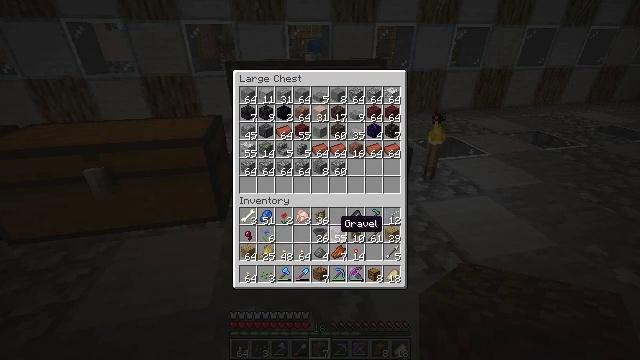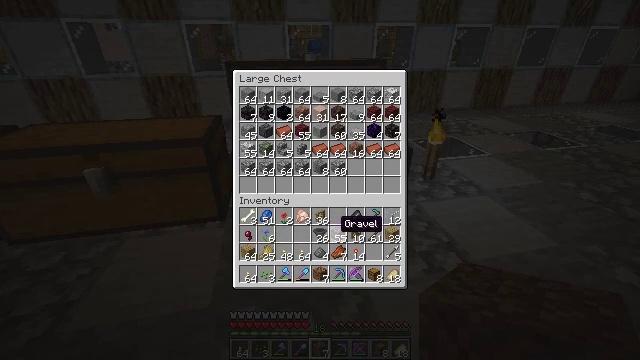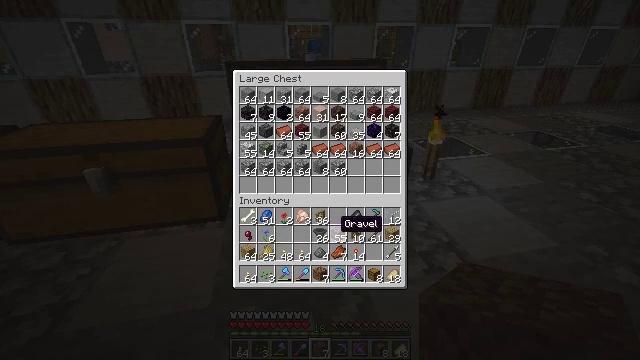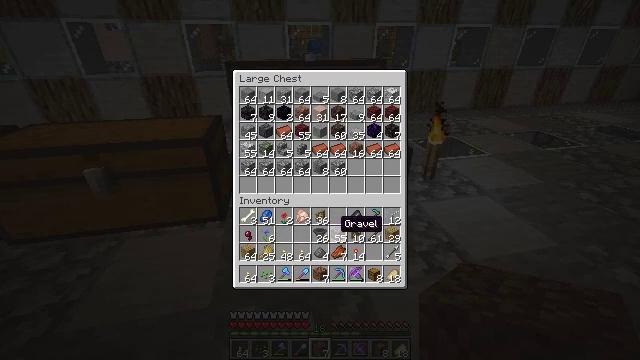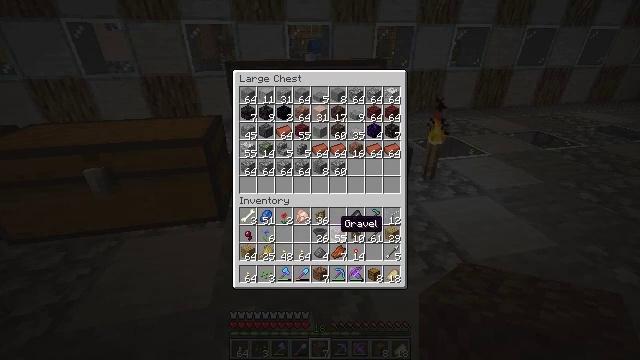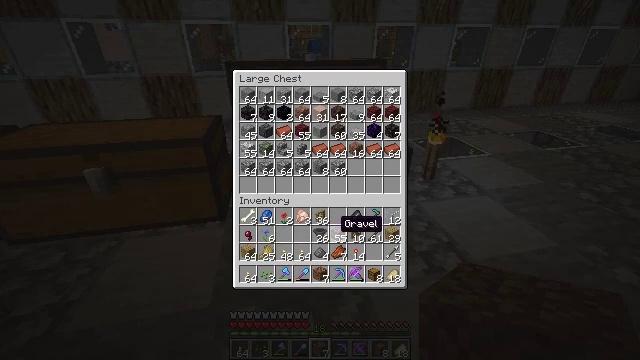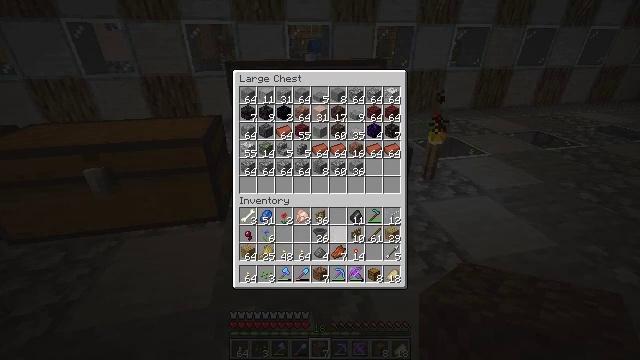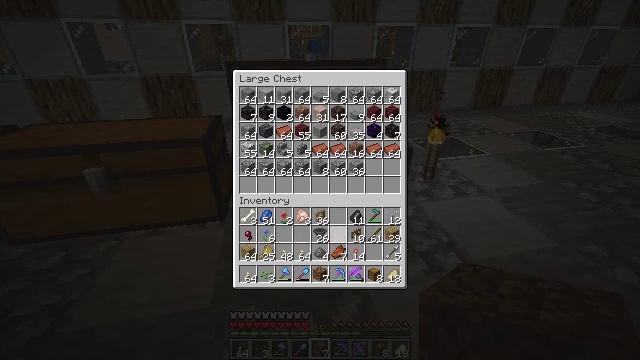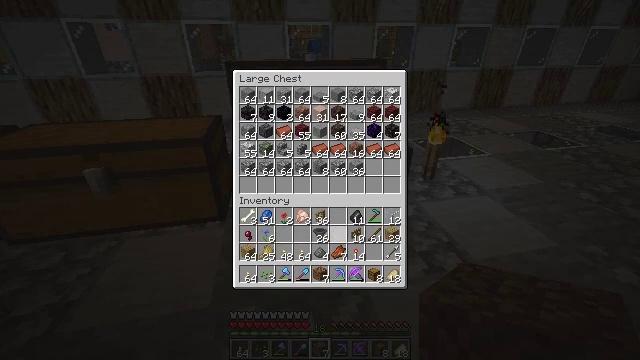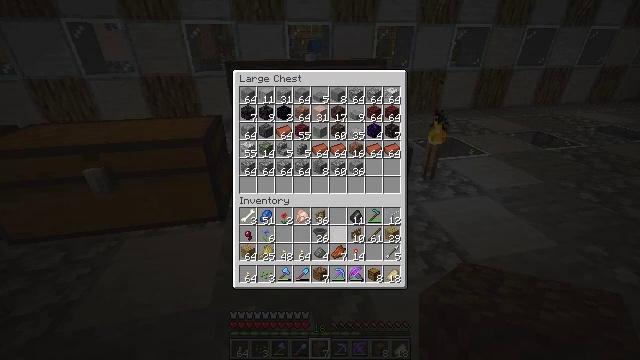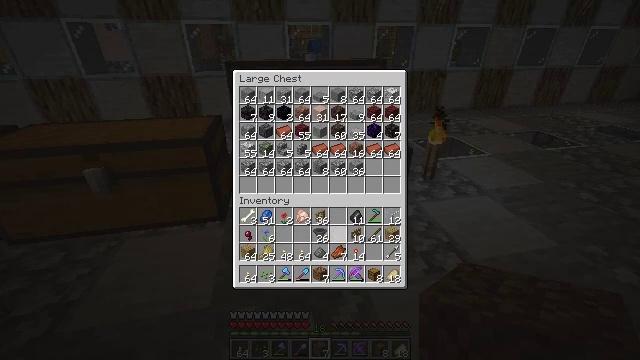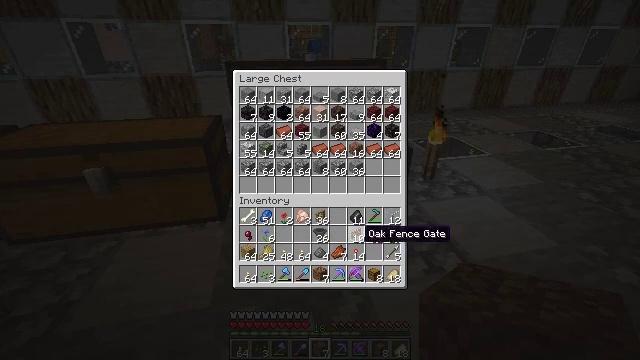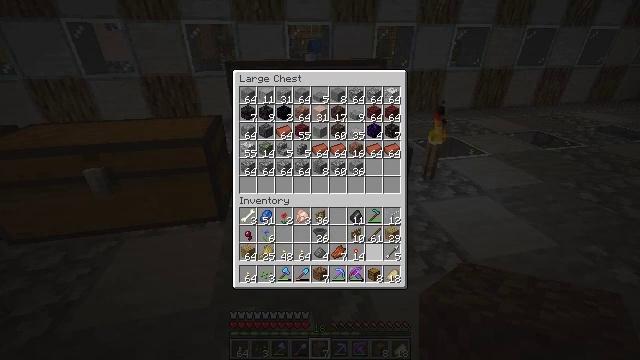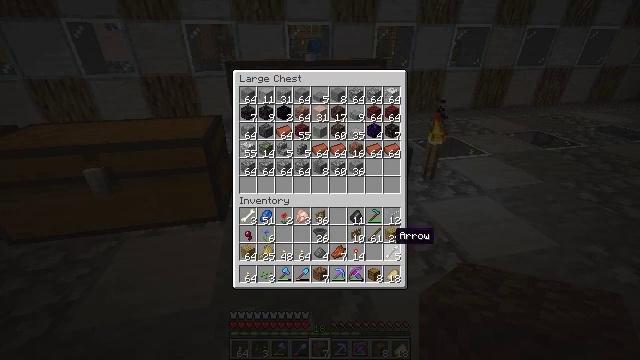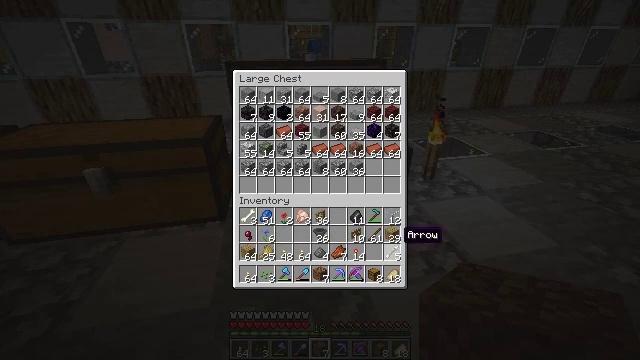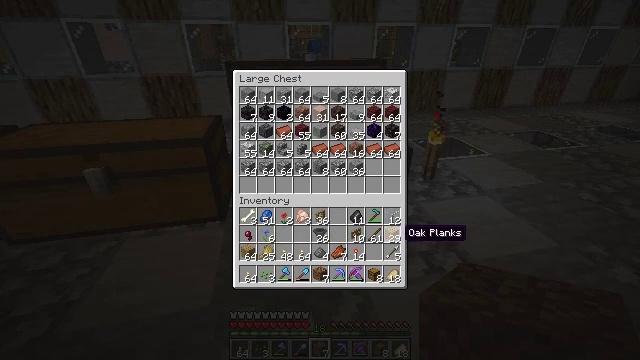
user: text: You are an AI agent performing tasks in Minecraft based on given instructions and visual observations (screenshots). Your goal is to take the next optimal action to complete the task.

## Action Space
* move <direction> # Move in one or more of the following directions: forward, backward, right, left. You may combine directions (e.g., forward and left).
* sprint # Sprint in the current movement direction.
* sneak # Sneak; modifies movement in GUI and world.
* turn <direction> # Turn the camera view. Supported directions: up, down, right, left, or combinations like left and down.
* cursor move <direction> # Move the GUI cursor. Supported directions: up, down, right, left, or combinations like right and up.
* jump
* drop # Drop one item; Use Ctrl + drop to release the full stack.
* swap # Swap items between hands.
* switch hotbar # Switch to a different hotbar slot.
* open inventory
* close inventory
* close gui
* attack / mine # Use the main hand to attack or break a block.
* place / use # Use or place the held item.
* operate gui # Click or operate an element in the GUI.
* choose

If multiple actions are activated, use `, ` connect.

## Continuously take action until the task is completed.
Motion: motion action
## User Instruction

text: Make an oak sign using planks.
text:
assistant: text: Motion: sneak
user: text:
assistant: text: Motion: sneak
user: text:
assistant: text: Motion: sneak
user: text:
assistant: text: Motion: sneak
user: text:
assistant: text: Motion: sneak
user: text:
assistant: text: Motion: sneak, operate gui
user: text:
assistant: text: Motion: sneak, operate gui
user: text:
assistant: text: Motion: sneak
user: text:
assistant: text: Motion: sneak
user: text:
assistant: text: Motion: sneak
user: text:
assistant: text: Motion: sneak, cursor move right
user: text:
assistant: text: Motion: sneak, cursor move right
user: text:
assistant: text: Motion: sneak, cursor move right
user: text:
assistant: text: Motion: sneak, cursor move right
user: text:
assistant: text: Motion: sneak
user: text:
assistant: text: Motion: sneak
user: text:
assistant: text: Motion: sneak
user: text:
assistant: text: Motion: sneak
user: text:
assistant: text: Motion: sneak
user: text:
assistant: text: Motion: sneak
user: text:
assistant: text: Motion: sneak
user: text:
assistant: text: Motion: sneak, cursor move up
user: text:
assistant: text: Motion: sneak
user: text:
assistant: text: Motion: sneak
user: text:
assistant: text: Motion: sneak
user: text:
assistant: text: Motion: sneak
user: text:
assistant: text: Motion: sneak
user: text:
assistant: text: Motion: sneak
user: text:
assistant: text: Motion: sneak, cursor move left
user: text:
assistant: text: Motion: sneak, cursor move left